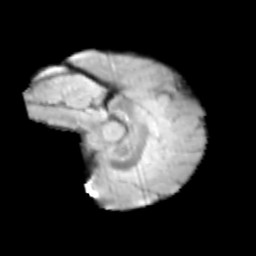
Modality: T2w
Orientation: sagittal
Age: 11
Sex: male
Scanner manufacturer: siemens
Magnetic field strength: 3 T
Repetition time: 3.8 s
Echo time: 0.07 s